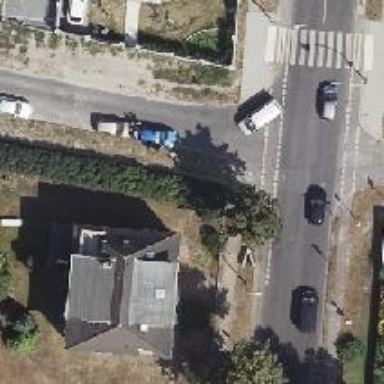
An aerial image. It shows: Road with "give way" sign.